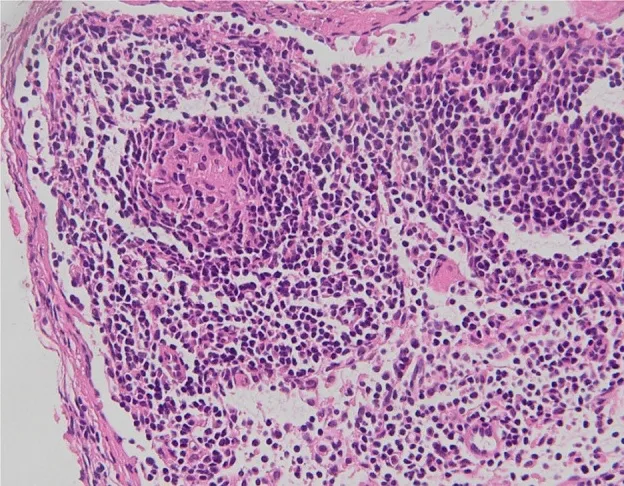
Histology of mesenteric leaves interested by intense chronic inflammation.
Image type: pathology (h&e)